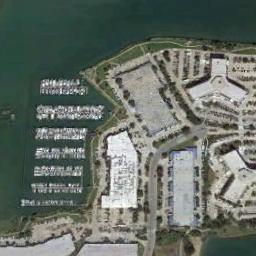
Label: harbor